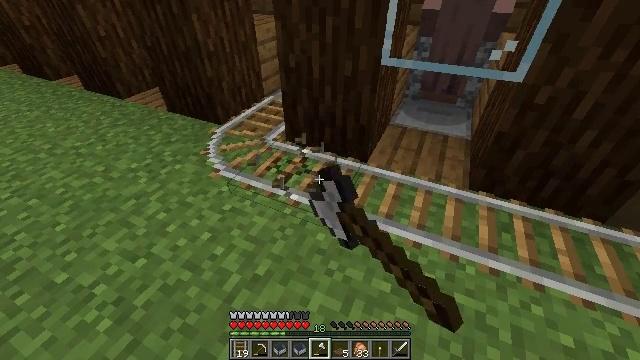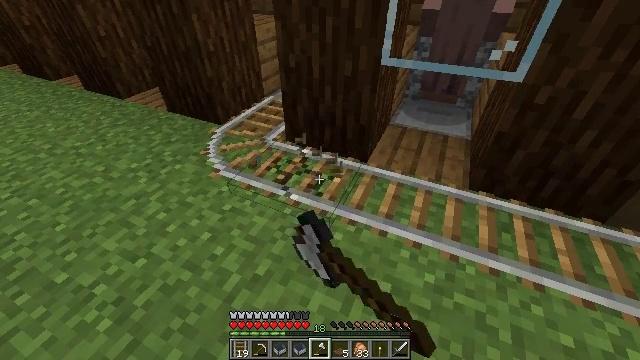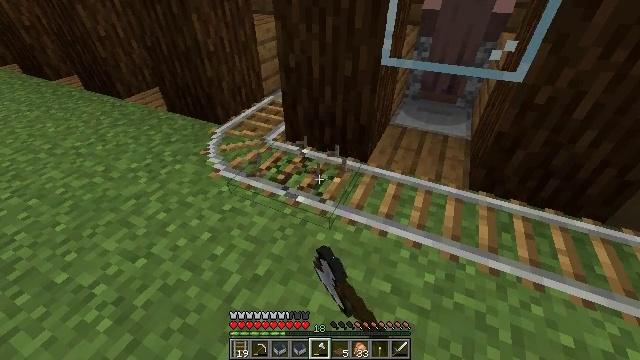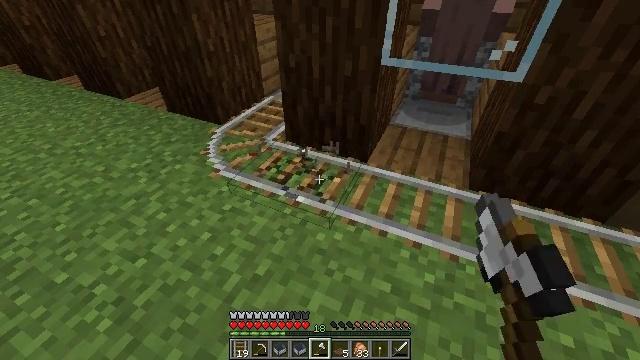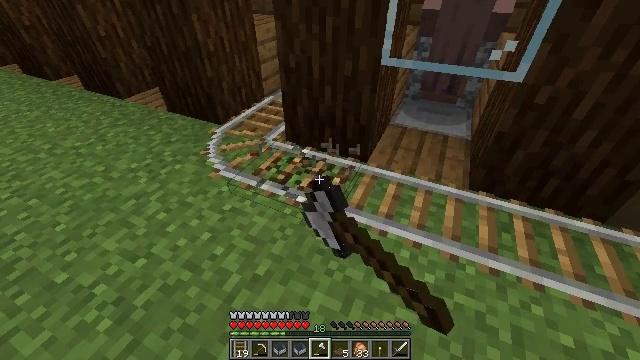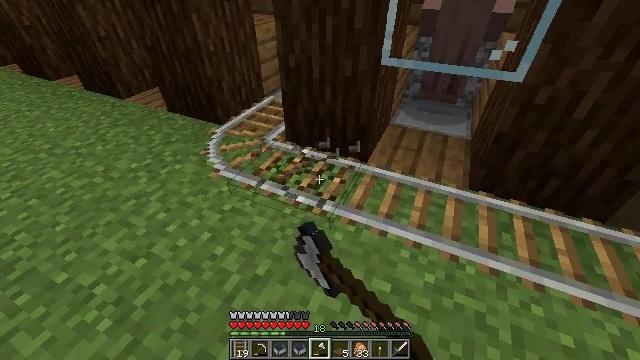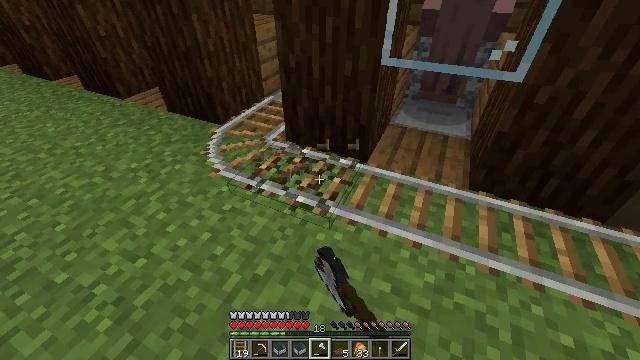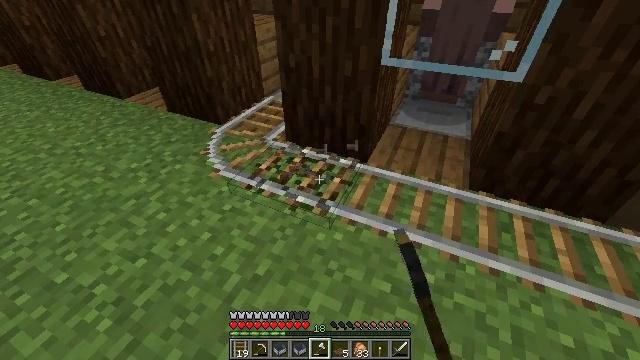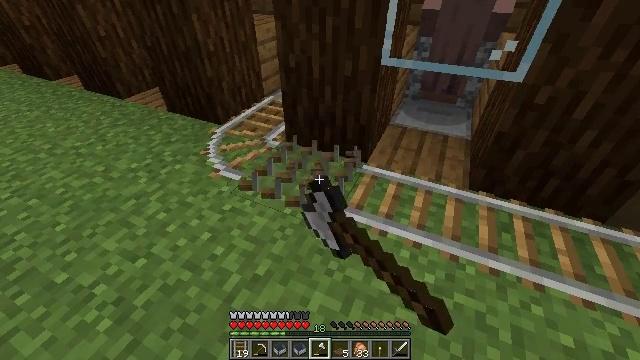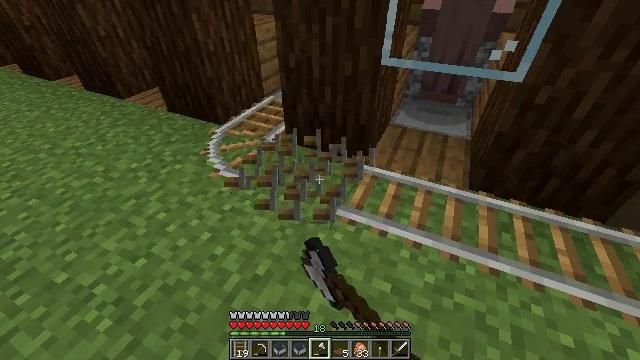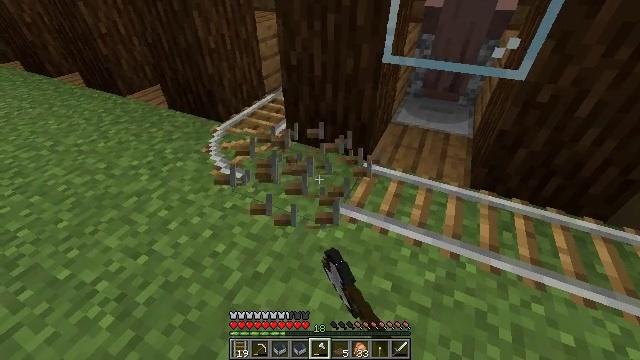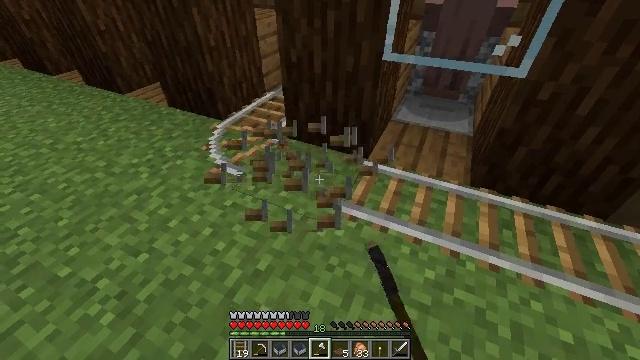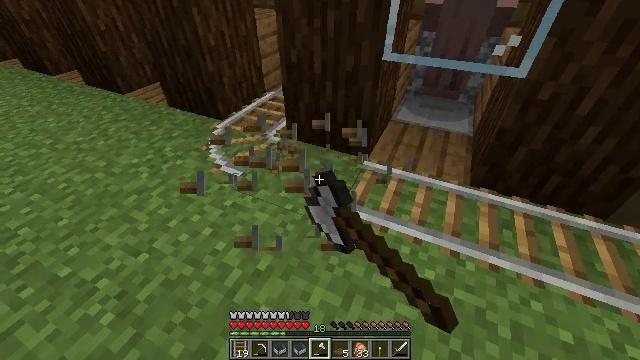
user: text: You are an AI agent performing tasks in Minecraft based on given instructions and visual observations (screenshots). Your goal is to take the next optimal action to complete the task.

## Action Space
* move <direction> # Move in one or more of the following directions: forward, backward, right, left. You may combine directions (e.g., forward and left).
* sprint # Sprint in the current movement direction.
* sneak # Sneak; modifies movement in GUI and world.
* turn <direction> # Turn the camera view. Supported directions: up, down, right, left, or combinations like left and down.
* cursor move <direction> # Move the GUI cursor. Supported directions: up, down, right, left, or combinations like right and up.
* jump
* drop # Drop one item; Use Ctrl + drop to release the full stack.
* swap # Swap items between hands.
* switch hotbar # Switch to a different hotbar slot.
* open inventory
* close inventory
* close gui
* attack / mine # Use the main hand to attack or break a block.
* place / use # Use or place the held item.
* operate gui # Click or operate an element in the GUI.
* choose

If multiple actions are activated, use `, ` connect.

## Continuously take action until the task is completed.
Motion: motion action
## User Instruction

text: Mine the rail.
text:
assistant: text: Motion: attack / mine
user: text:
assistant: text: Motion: attack / mine
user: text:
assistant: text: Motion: attack / mine
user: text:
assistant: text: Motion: attack / mine
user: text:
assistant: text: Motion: attack / mine
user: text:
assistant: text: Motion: attack / mine
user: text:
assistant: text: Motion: attack / mine
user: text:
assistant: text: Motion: attack / mine
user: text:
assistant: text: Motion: attack / mine
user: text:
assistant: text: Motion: attack / mine
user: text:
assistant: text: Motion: attack / mine
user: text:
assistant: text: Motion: attack / mine
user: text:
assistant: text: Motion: attack / mine